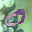
Label: 0